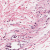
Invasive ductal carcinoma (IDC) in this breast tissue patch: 0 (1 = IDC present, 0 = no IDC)